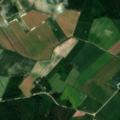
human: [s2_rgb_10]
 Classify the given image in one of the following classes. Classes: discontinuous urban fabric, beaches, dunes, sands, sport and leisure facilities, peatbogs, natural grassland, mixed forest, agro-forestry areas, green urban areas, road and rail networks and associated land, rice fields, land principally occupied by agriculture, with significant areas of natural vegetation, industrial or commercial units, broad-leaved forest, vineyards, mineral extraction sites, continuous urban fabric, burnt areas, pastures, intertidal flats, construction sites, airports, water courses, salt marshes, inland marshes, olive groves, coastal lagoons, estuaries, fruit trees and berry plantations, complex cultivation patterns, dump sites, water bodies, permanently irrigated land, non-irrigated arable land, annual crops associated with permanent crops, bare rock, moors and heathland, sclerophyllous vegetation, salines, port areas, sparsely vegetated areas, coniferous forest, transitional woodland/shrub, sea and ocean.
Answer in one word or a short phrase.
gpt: non-irrigated arable land, coniferous forest, mixed forest, transitional woodland/shrub